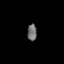
Tissue: lung
Cell type: Epithelial cells
Senescence score: 0.235
Nuclear area (px): 151
Mean DAPI intensity: 109.748